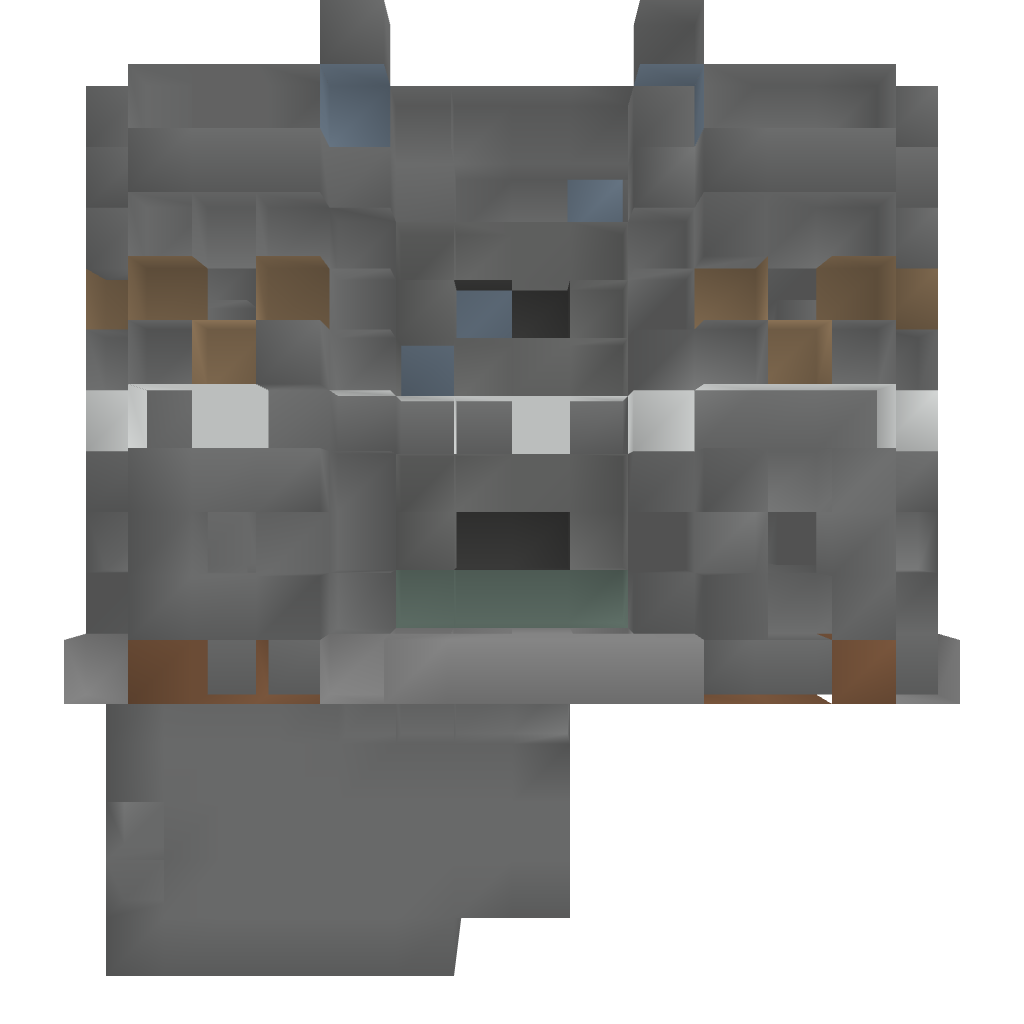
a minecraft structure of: PvP Tower [White]